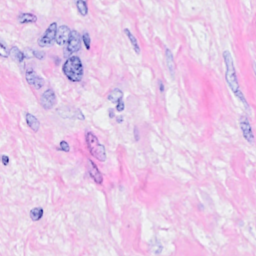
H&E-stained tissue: Breast